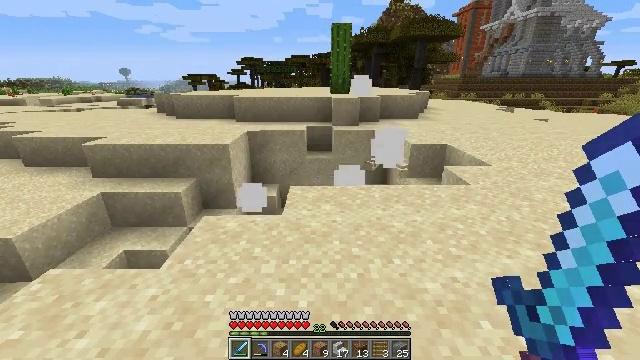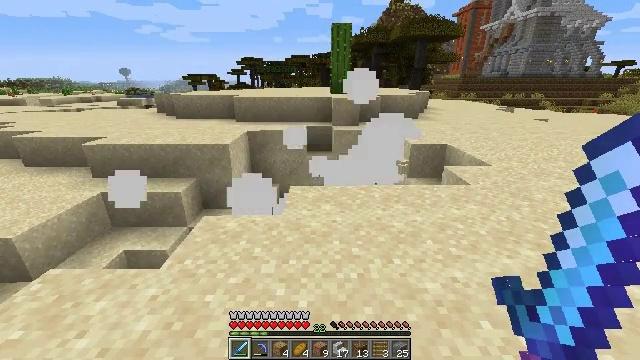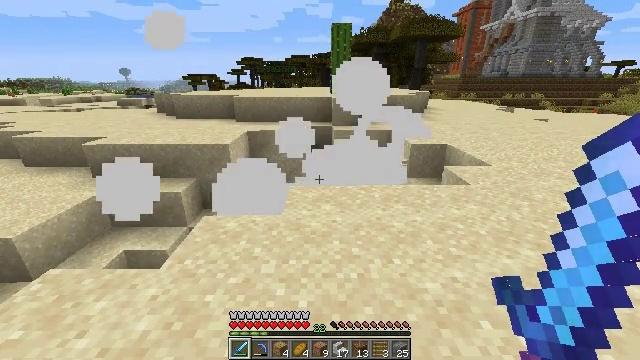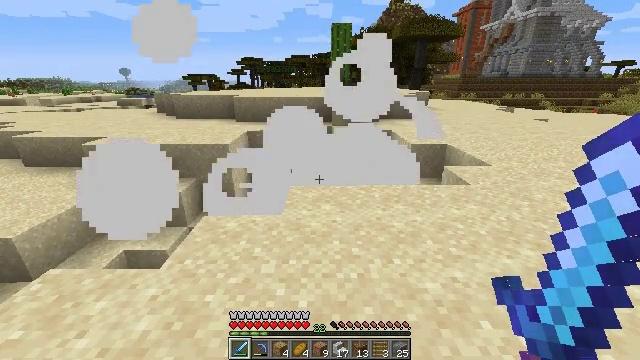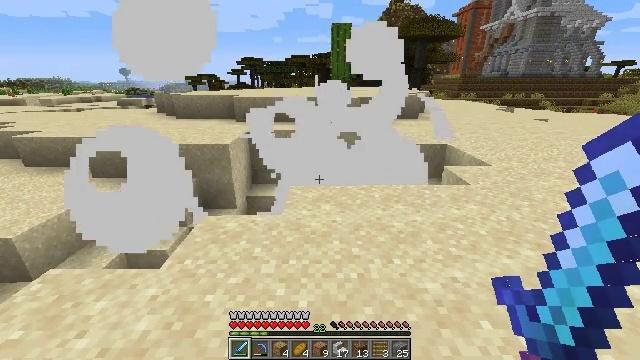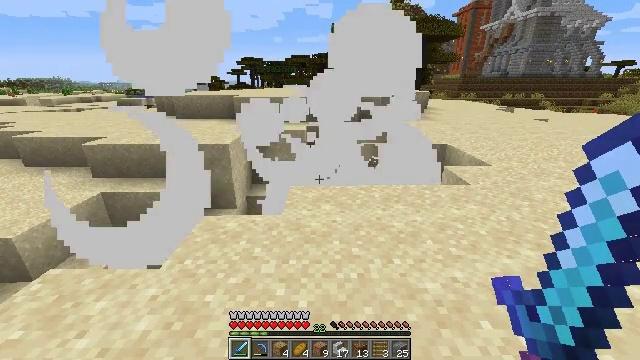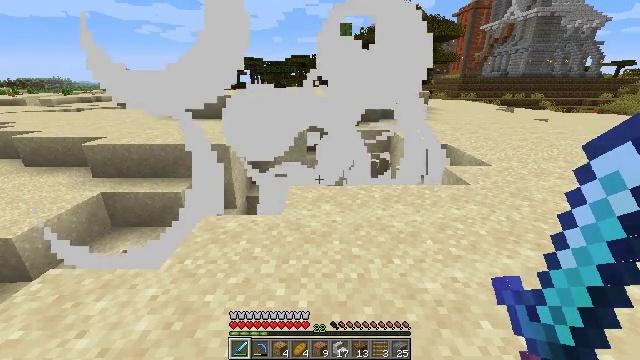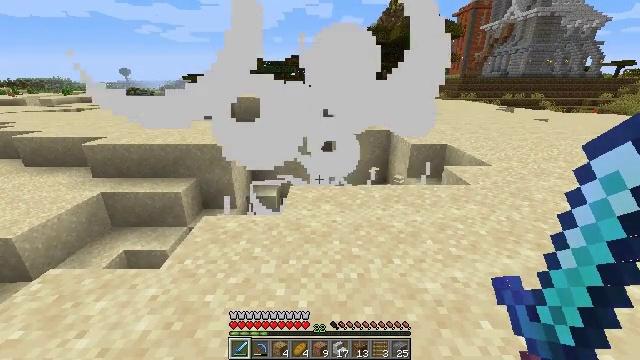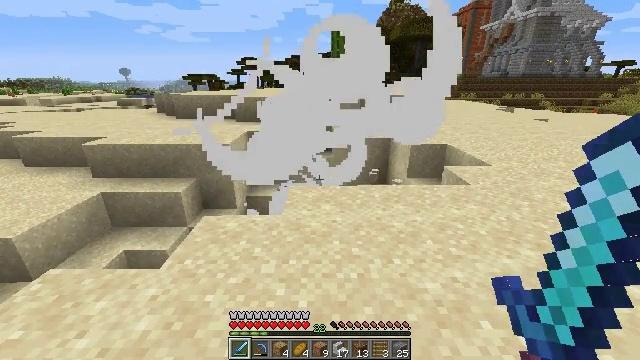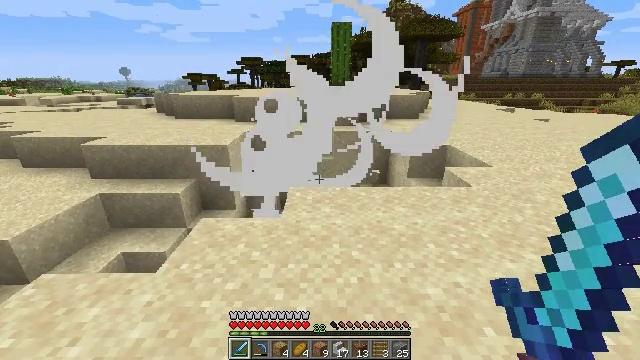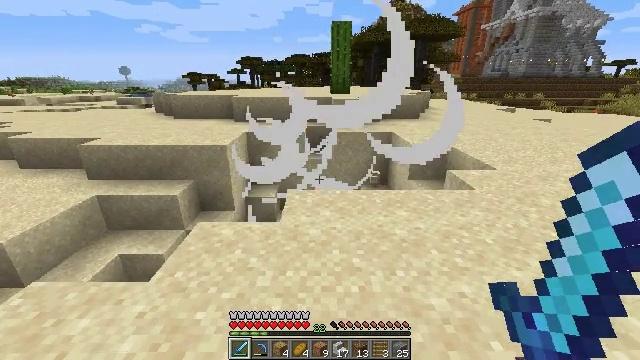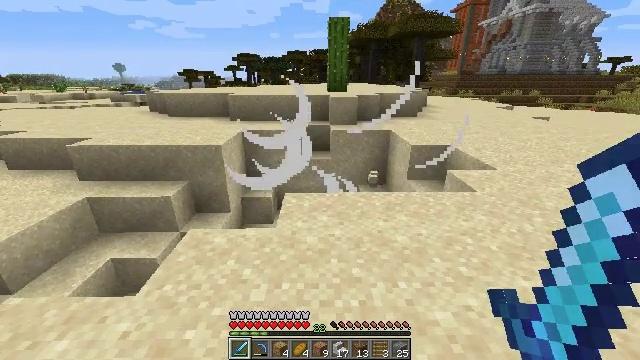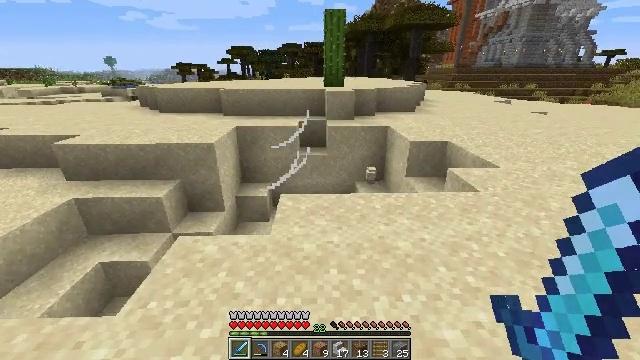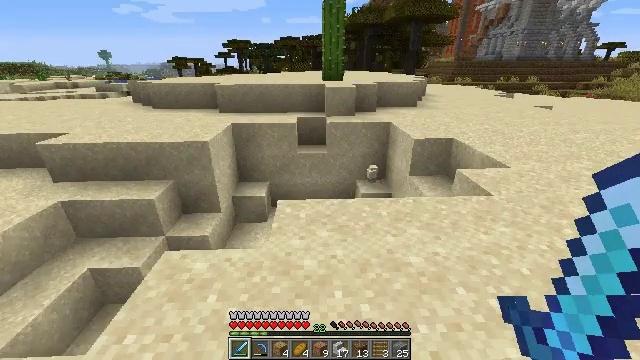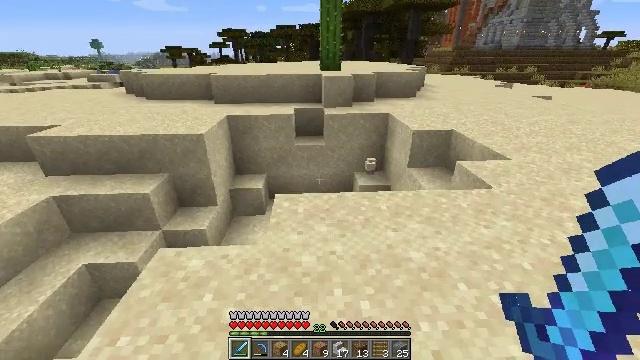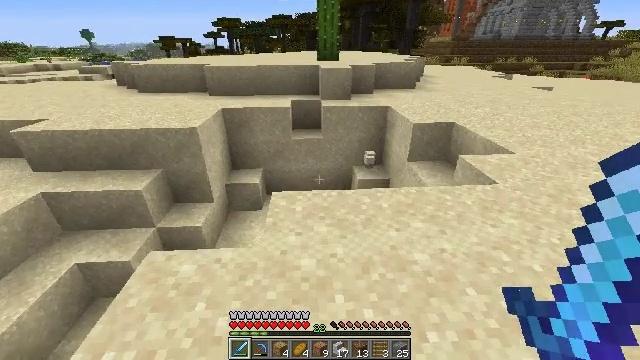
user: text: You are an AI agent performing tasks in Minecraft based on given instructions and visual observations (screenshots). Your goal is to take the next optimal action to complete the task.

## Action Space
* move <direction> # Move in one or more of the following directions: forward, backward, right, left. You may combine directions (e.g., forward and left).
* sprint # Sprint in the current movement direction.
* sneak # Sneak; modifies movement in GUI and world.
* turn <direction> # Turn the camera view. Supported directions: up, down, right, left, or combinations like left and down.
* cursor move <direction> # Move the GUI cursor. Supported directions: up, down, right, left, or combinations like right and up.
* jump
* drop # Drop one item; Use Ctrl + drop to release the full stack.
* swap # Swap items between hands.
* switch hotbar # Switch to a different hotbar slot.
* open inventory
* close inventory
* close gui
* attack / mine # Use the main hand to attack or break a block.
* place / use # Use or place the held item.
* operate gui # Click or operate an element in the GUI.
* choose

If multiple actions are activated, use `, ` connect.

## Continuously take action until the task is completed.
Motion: motion action
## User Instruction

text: Drop an iron nugget.
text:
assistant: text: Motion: no_op
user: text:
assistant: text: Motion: no_op
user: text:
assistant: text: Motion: no_op
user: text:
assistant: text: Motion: no_op
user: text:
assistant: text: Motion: no_op
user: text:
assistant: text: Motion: no_op
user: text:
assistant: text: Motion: no_op
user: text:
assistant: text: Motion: no_op
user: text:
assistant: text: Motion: move forward
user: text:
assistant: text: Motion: move forward
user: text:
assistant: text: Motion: move forward
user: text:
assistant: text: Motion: move forward, turn down
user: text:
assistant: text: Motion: move forward, turn down
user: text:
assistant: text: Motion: move forward, turn down
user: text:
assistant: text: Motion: move forward, turn down
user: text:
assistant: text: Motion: move forward, turn right and down
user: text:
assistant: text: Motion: move forward, turn down
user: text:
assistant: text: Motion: move forward, turn down
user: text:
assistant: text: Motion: move forward, turn right and down
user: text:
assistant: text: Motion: move forward, turn right and down
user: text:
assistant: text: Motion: move forward, turn right and down
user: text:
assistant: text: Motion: move forward, turn down
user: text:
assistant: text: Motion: move forward, turn down
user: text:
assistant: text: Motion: move forward
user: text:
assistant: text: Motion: move forward
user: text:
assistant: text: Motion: move forward, turn down
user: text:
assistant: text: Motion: move forward, turn down
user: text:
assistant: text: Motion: move forward, turn down
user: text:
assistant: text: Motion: move forward, turn right and down
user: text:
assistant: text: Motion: move forward, turn right and down